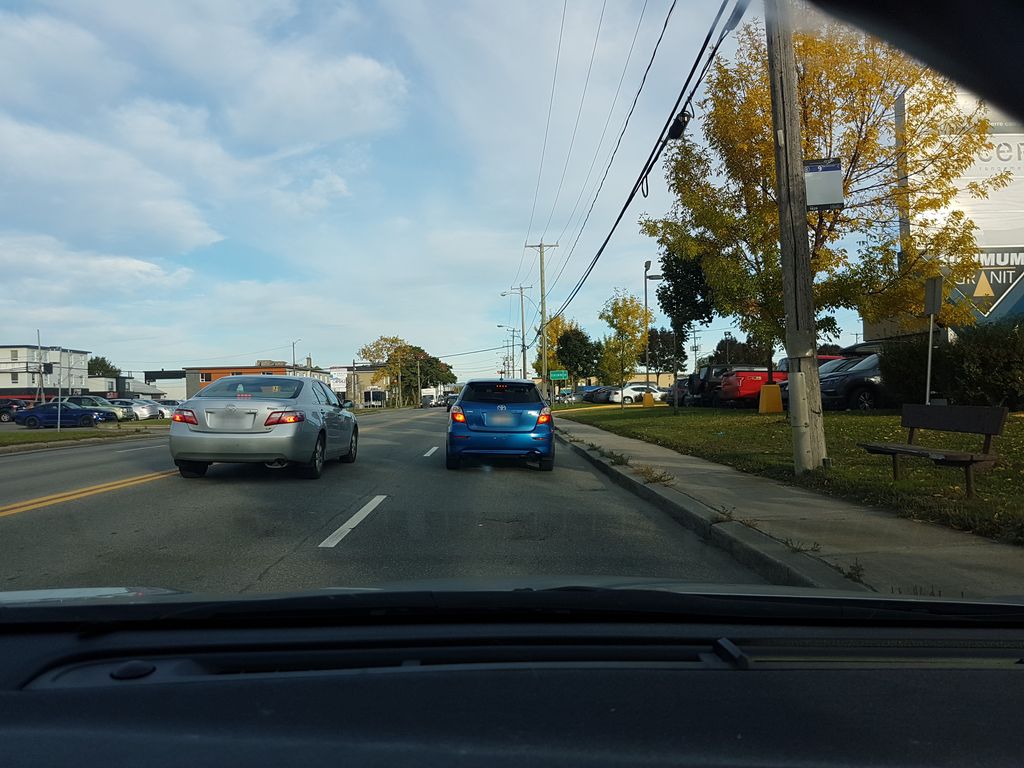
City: quebec_city